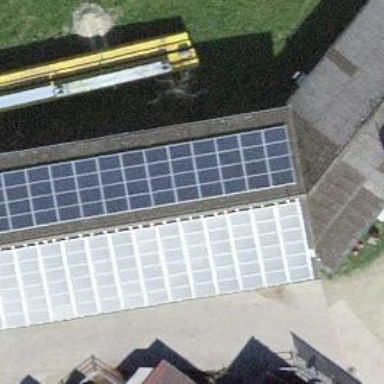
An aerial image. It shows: Solar power generator using photovoltaic panels.